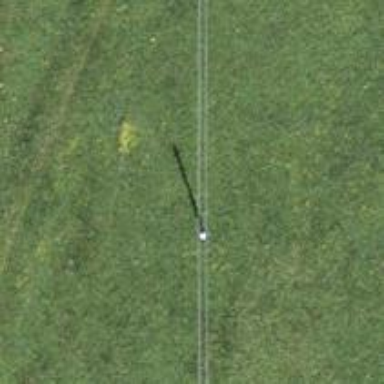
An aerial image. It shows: Power pole.